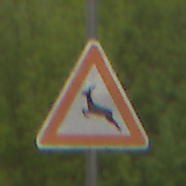
Verkehrszeichen: WildwechselRechts
Umgebung: Outdoor, Nature
Tageszeit: MorningAfternoon
Wetter: Overcast
Licht: Natural
Jahreszeit: NotSpecified
Kontrast: LowContrast